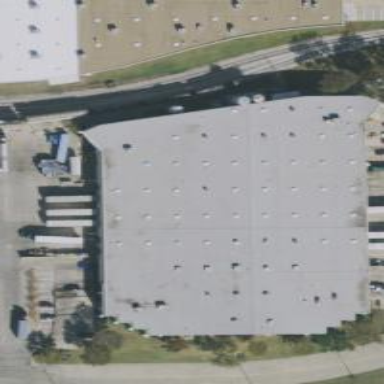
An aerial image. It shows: Warehouse.